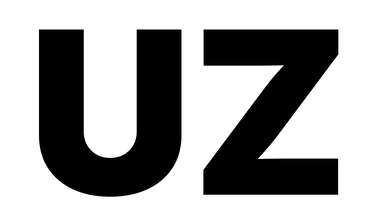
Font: Inter_Black